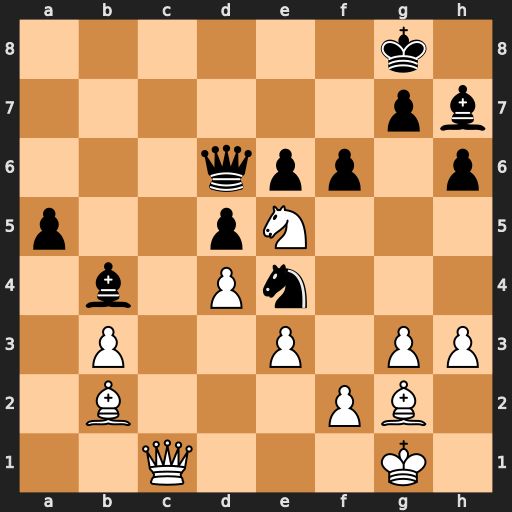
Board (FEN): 6k1/6pb/3qpp1p/p2pN3/1b1Pn3/1P2P1PP/1B3PB1/2Q3K1
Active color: w
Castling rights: -
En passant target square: -
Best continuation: Qc8+ Qf8 Qxe6+